Breast ultrasound image
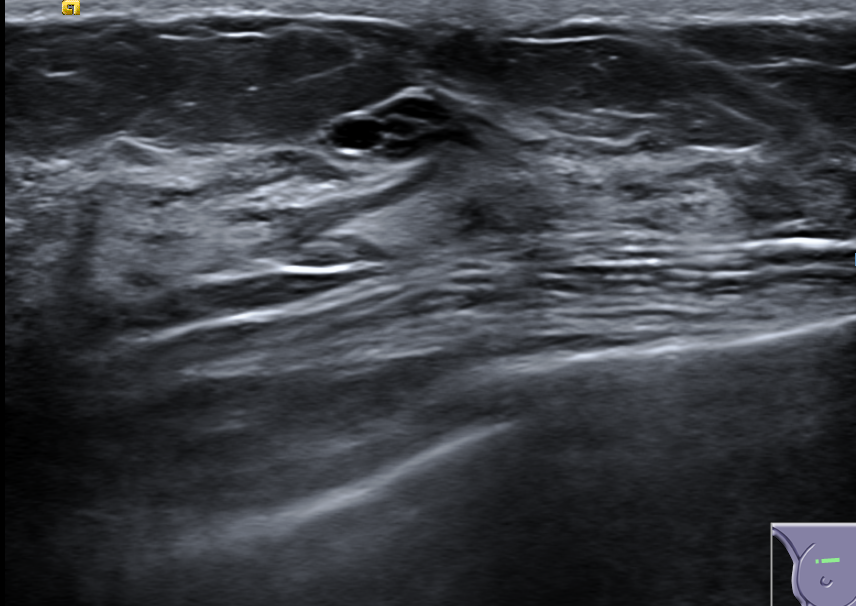
Diagnosis: benign